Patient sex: F
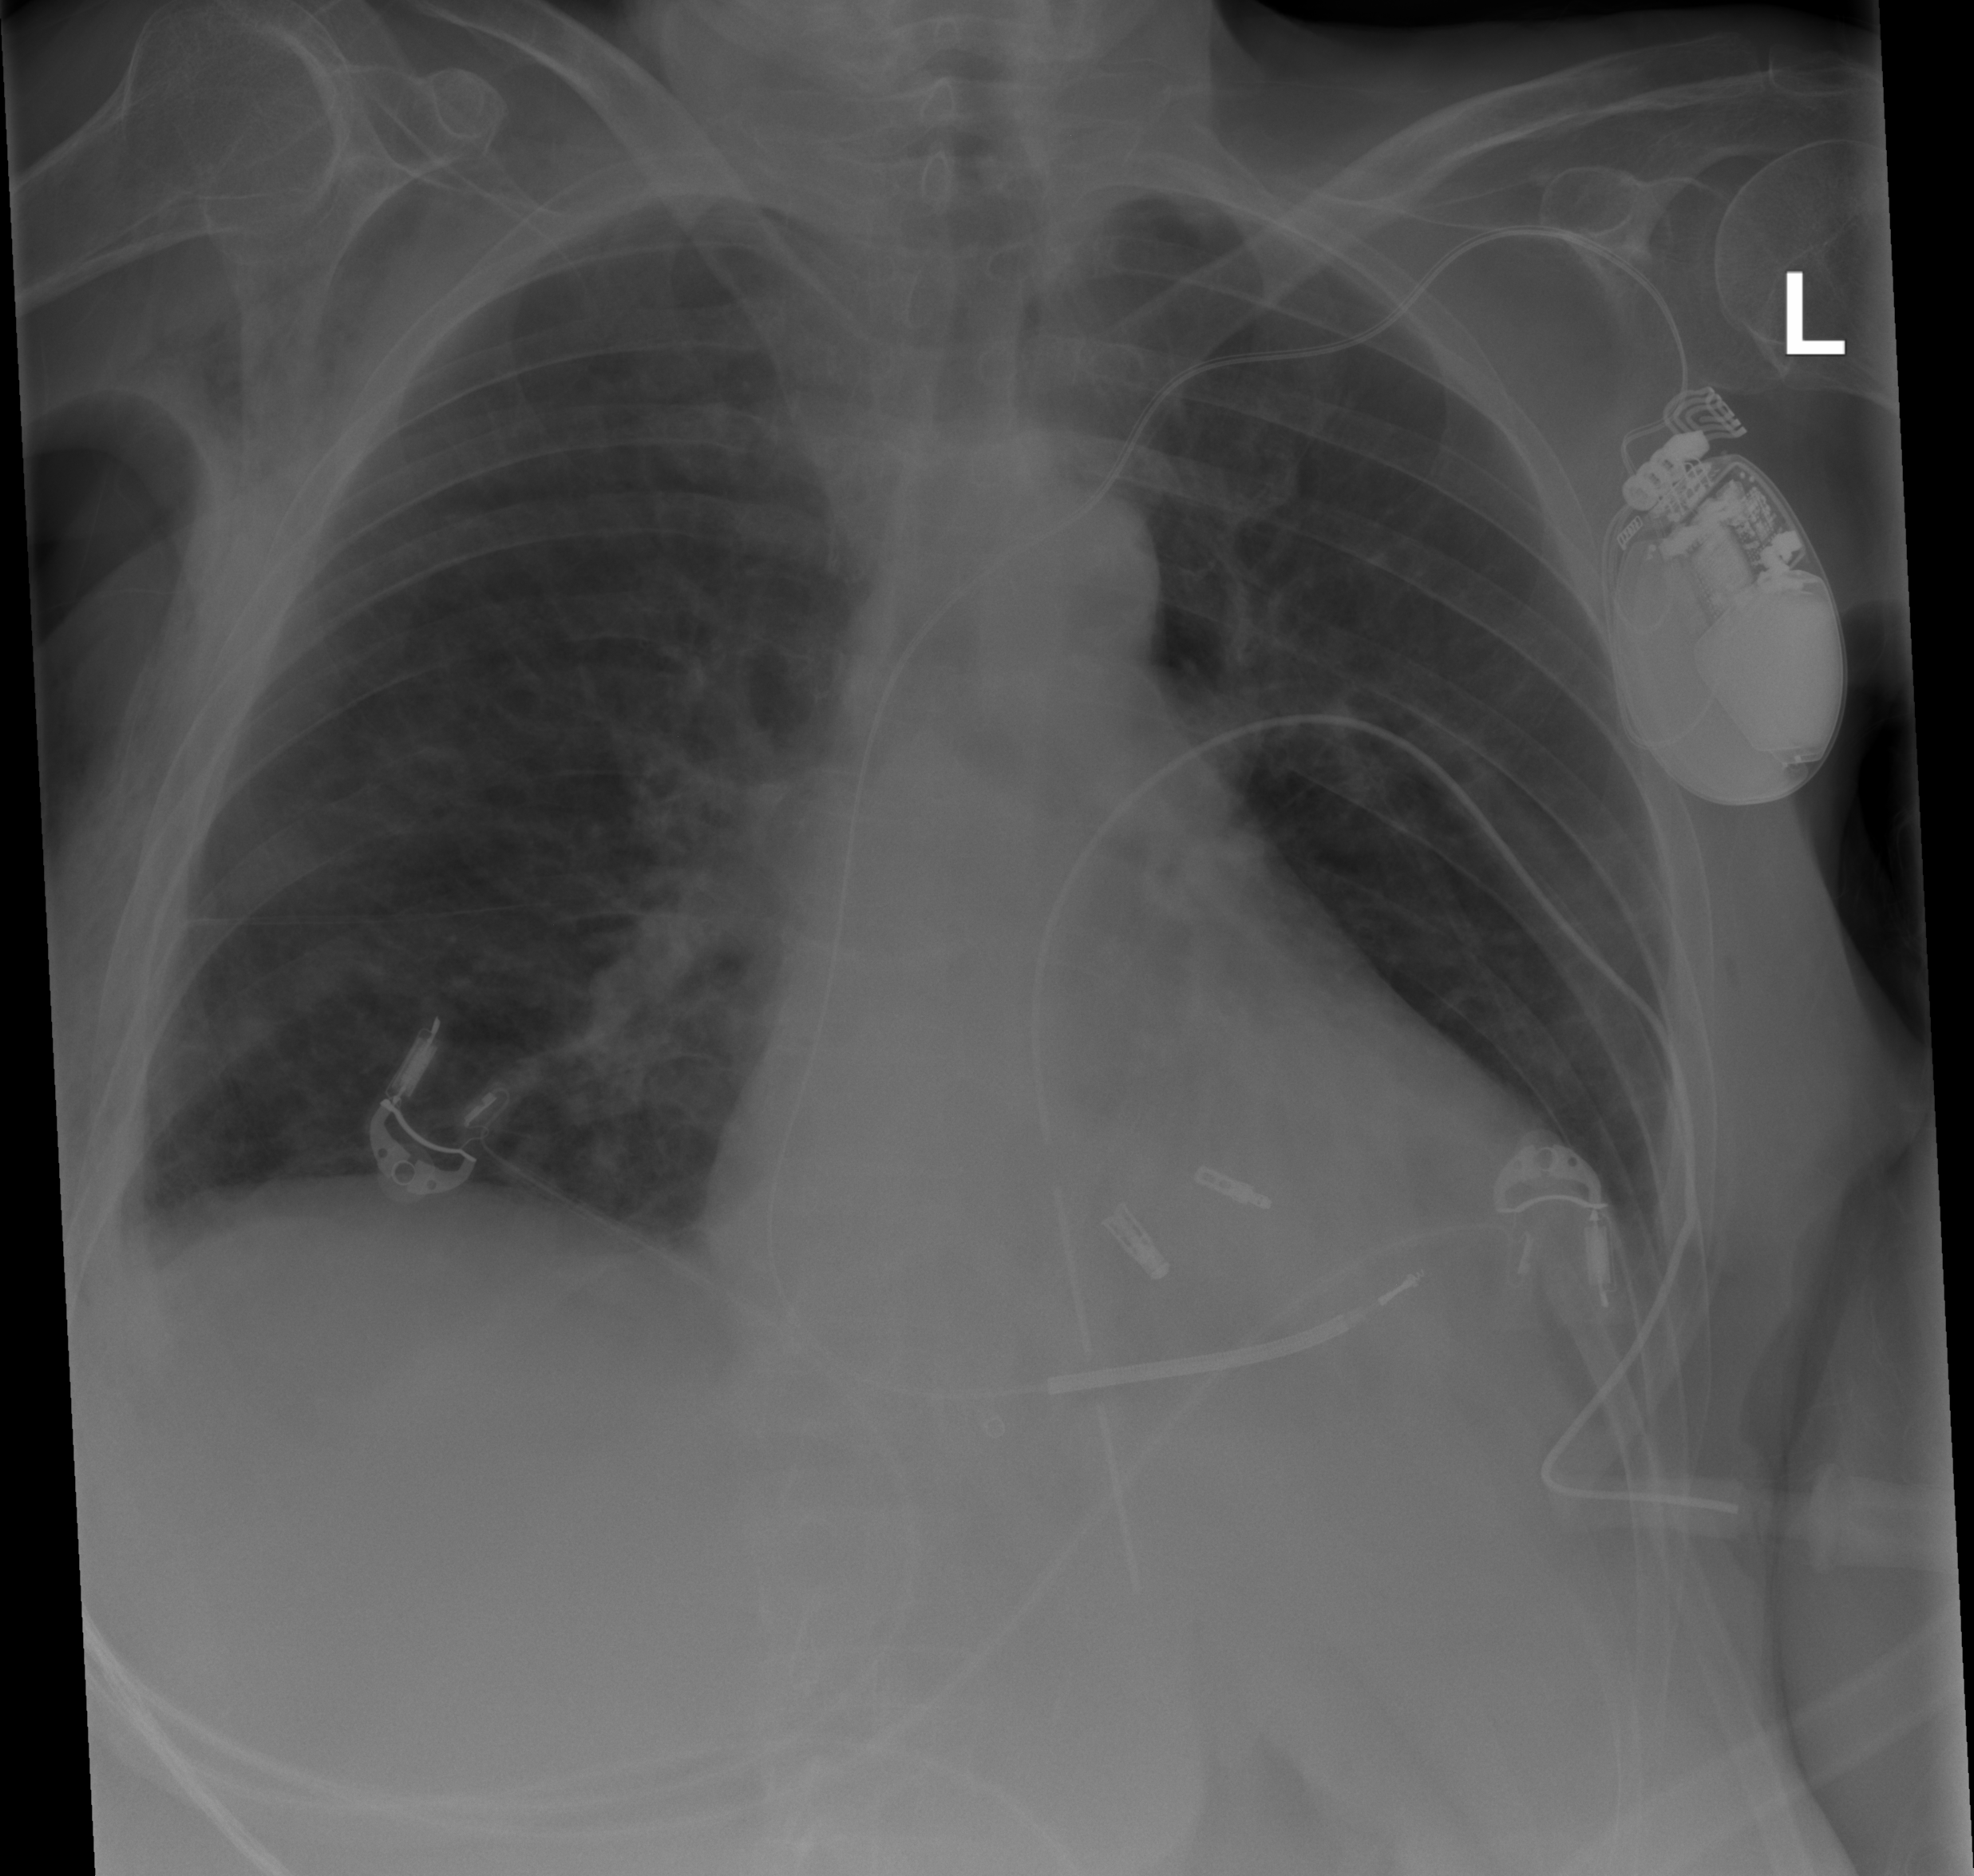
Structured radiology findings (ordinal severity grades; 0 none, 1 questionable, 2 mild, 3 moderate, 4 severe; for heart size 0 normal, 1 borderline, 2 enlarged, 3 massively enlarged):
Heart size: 2
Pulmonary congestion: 1
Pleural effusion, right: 0
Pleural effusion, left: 0
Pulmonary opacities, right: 1
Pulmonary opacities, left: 0
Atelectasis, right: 0
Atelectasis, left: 0